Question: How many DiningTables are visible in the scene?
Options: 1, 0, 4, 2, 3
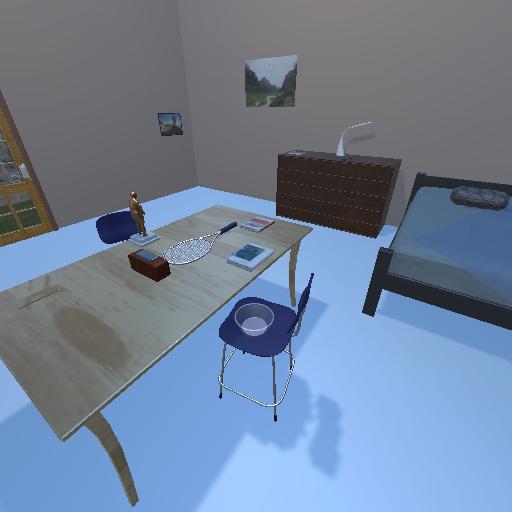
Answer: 1